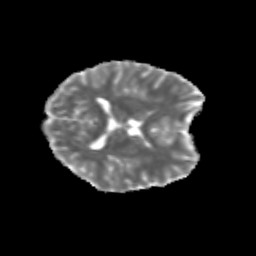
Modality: MD
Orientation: axial
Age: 23
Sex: female
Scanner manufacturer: siemens
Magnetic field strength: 3 T
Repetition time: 3.5 s
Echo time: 0.125 s